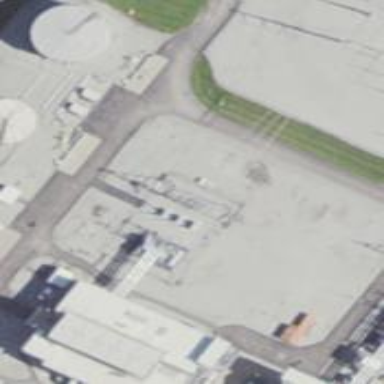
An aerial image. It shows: Switch used for power control.